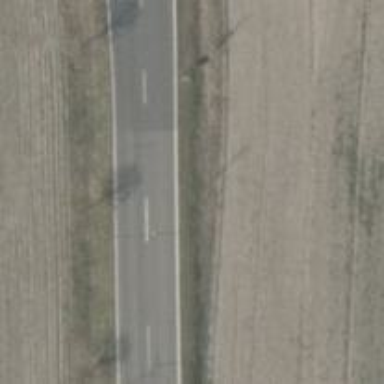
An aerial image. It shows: Asphalt road classified as tertiary.